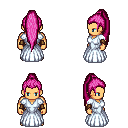
a pixel art fantasy rpg character, male body template, human, tanned skin, underdress, robe skirt, pink extra-long topknot hairstyle, leather bracers, four views (front, back, left, right), 2x2 character sprite sheet, small pixel art, hard edges, no anti-aliasing